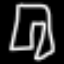
Label: pants